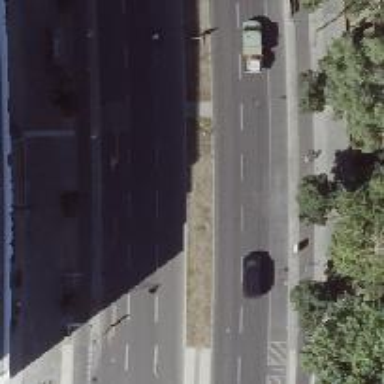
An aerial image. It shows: Secondary road with dual carriageway and lane markings. There is cycle track on the right side with asphalt surface.